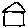
Label: house